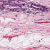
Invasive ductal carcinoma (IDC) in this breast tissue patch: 0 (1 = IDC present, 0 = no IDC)